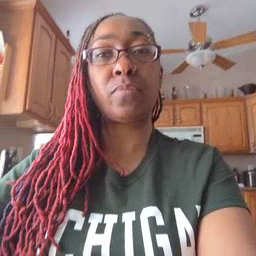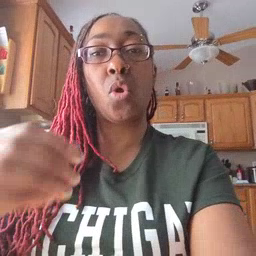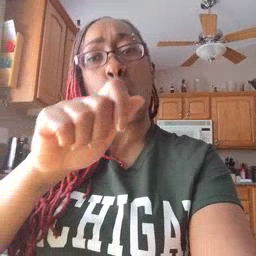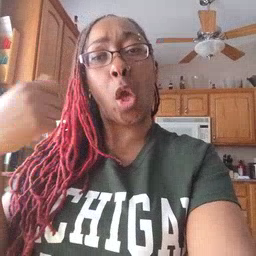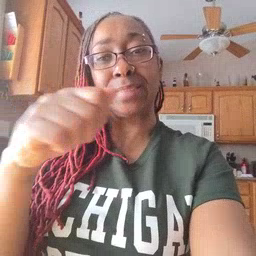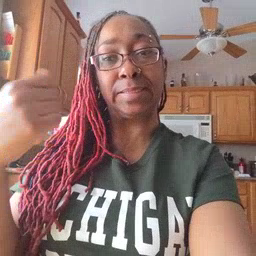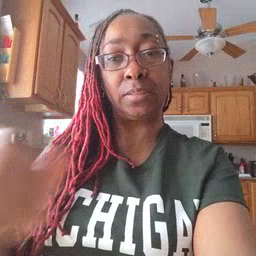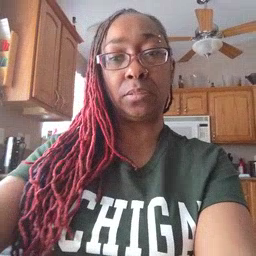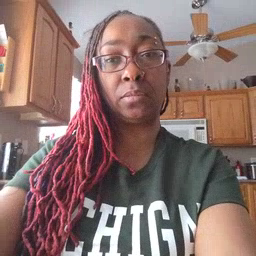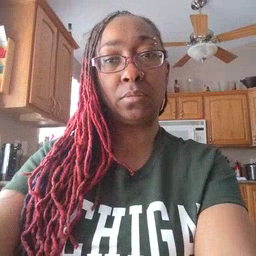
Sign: closet